Question: I want to have a multiplot in scilab with a separate legend in each subplot. What I get so far is this:

I get that the Legend entity is a child of the axis entity of the figure entity. What I don't know is how to adjust the size so that all plots and all legends are the same width. I only see the entries for position etc. if I go for figure.children(1).children(1). How do I access the legend size? Thanks!
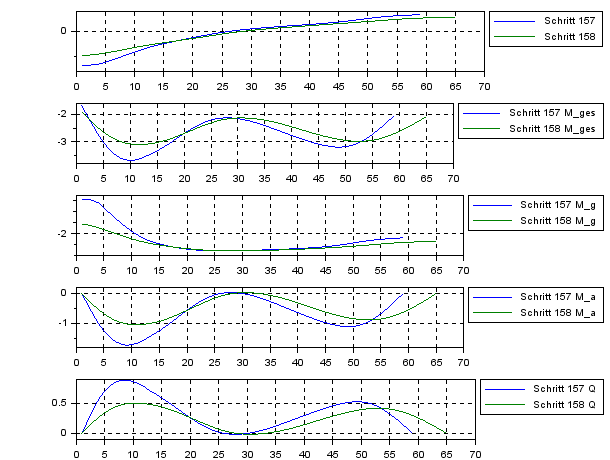
Answer: I don't know either how to change directly the size of the legend: it seems to me, that it is always automatically calculated based on the length of the text. But there is a solution to get equally sized plots: you can set the size of the plot by the 'margins' property of the axes. The second number adjusts the size of the "empty" space on the right hand side:
'''
x=1:0.1:6; //generate some data
y=[sin(x);sin(2*x)];
scf(0); clf(0);
subplot(2,1,1);
plot2d(x',y');
a=gca(); //get the current axes
a.margins=[0.05,0.2,0.125,0.125]; //set the margins
legend("y1","y2",-1,%T);
subplot(2,1,2);
plot2d(x',y');
a=gca(); //get the current axes
a.margins=[0.05,0.2,0.125,0.125]; //set the same margins to get equally sized plots
legend("y___1","y____2",-1,%T);
'''
The help says:
A vector [margin_left,margin_right,margin_top,margin_bottom] specifying the margins portion for this axes. This vector is composed of numbers between [0 1] with default: [0.125 0.125 0.125 0.125]. These numbers are ratios relative to associated values of the axes_bounds property, which are width for margin_left and margin_right, and height for margin_top and margin_bottom.